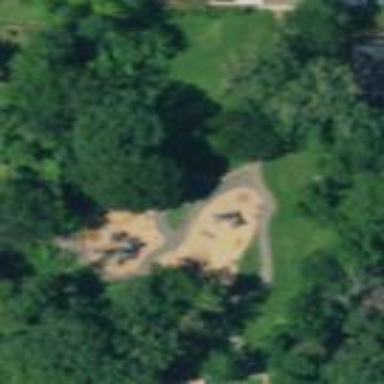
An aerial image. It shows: Neighborhood park categorized as leisure land.